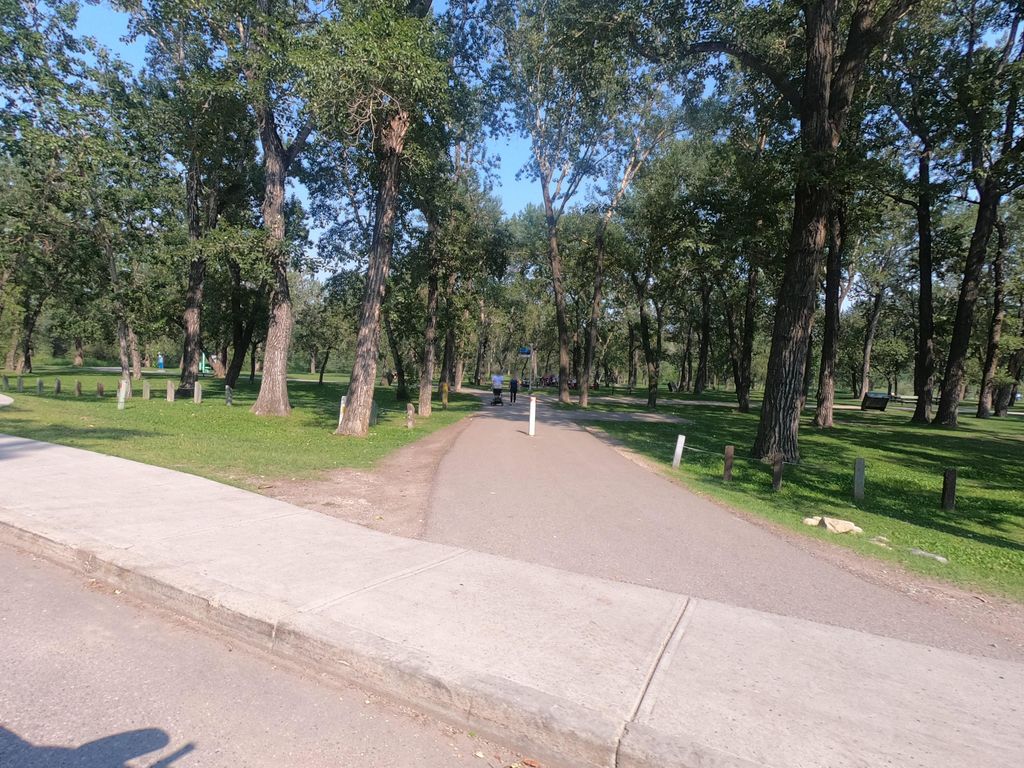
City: calgary